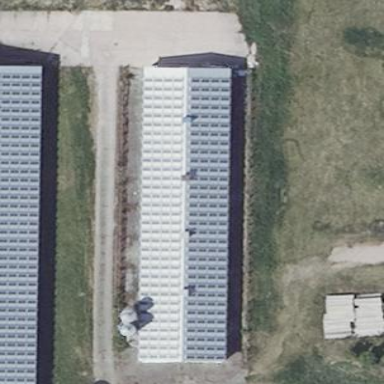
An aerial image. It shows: Small solar photovoltaic panel generator inside building.